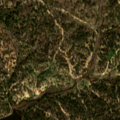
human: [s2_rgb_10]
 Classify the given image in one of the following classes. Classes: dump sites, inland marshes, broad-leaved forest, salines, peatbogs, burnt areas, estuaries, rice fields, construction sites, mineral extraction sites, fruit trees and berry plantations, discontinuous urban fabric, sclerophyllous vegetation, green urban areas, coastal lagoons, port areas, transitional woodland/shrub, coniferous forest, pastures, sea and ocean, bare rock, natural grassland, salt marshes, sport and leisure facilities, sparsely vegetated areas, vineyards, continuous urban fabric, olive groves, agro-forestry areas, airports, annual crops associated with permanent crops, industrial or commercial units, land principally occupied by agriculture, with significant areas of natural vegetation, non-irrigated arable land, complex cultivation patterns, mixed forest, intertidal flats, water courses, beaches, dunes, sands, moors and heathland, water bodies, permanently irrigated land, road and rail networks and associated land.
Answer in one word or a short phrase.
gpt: broad-leaved forest, mixed forest, transitional woodland/shrub